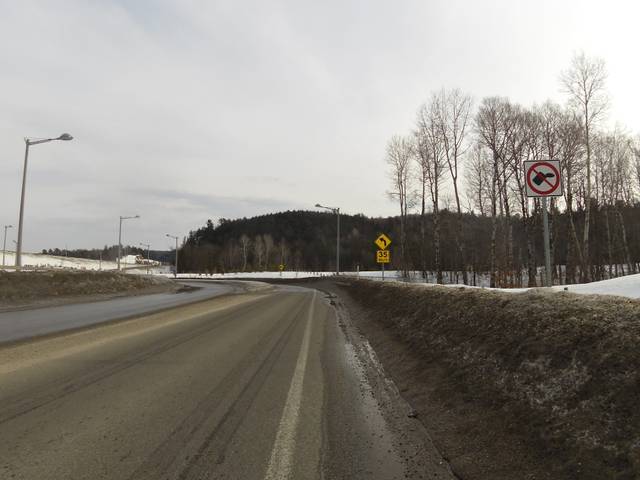
Region: Canada
Coordinates: 45.627, -75.939